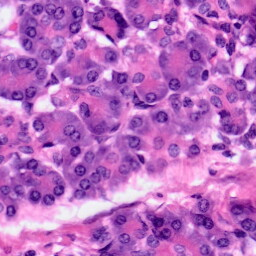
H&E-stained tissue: Pancreatic